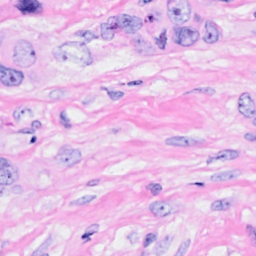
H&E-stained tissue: Breast